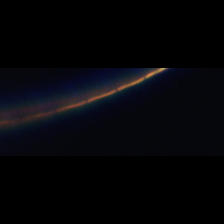
Taxon: Psuedo-nitzschia
Group: Diatoms